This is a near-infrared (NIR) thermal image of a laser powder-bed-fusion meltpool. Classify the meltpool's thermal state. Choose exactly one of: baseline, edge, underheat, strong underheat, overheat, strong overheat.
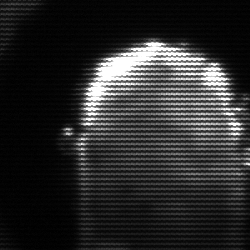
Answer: baseline